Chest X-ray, AP view. Patient: 38 years old, sex M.
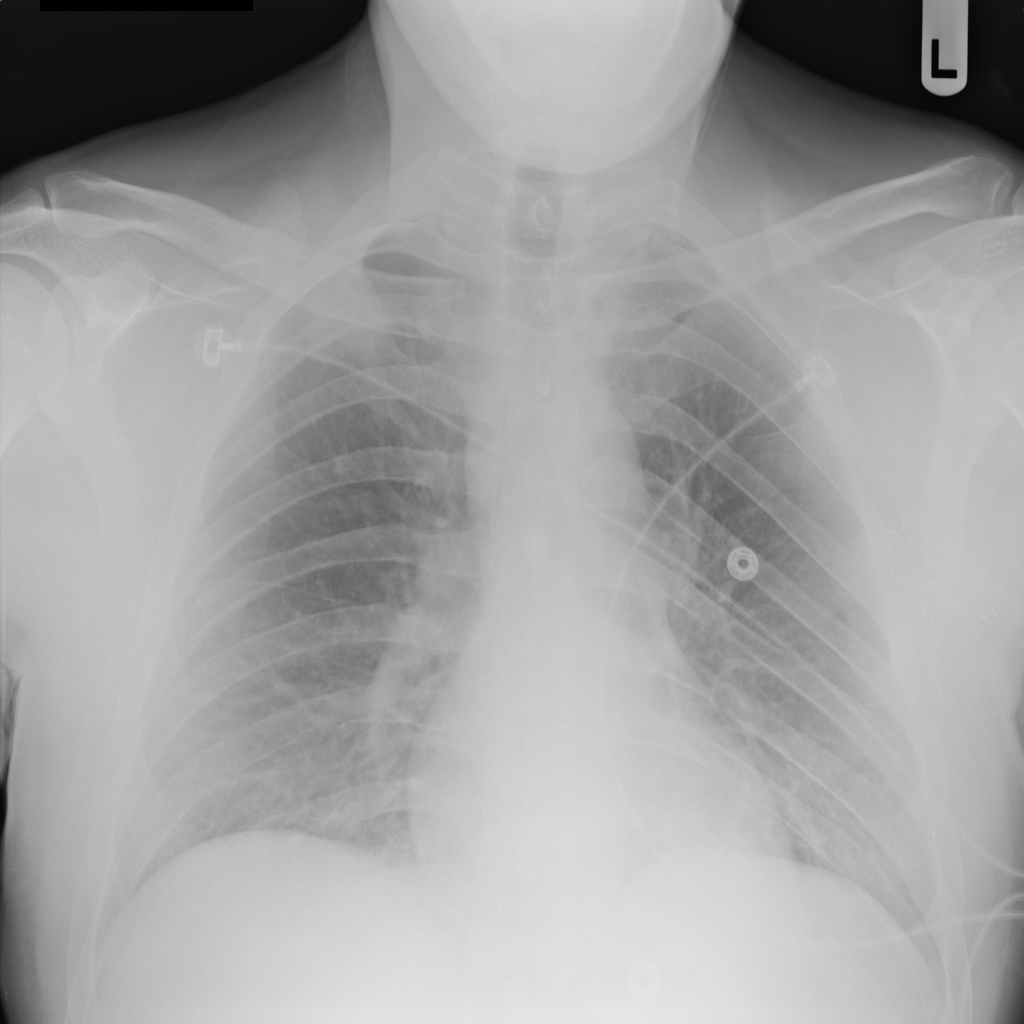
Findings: No Finding